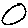
Label: circle